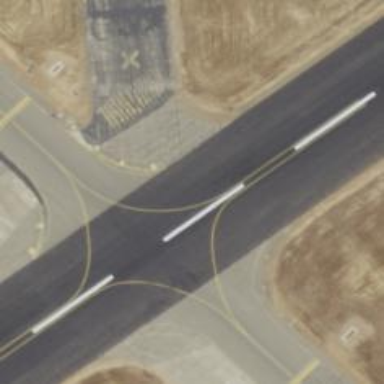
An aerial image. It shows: View of runway in airport.